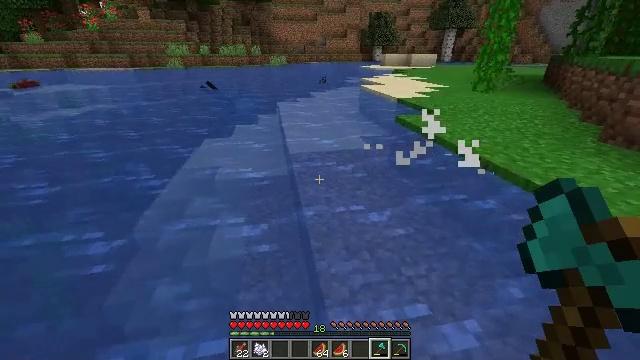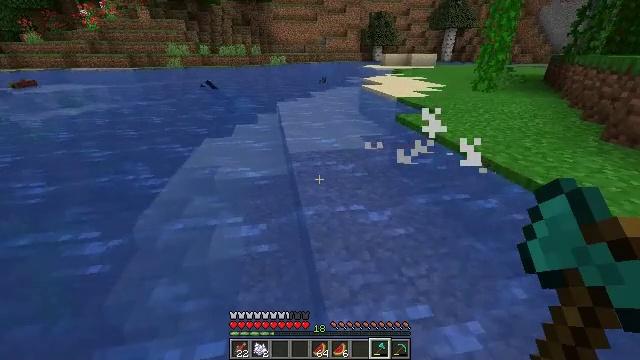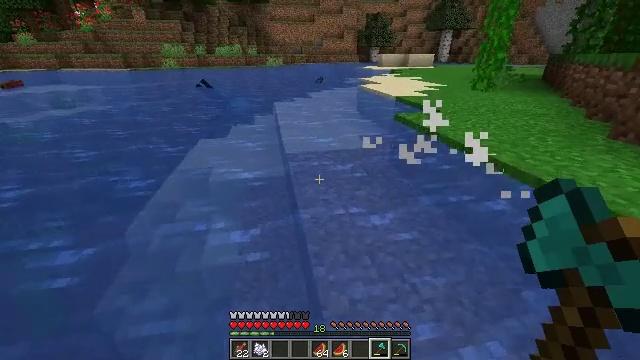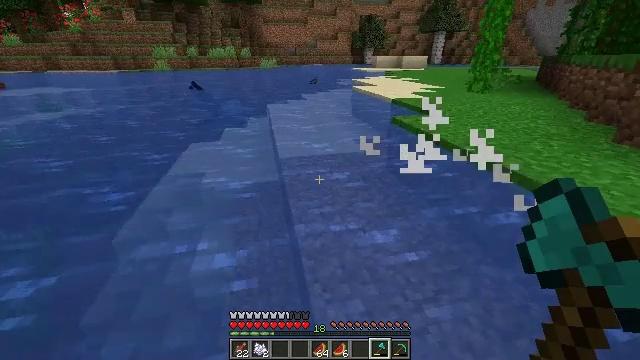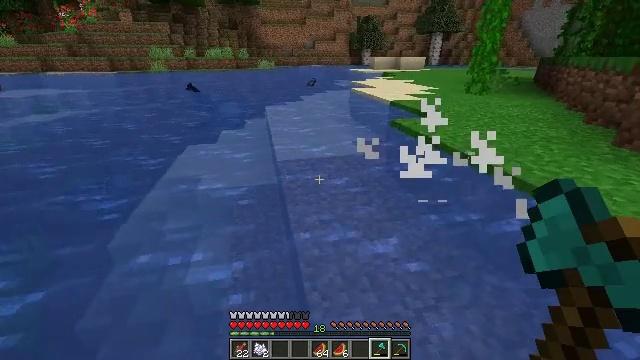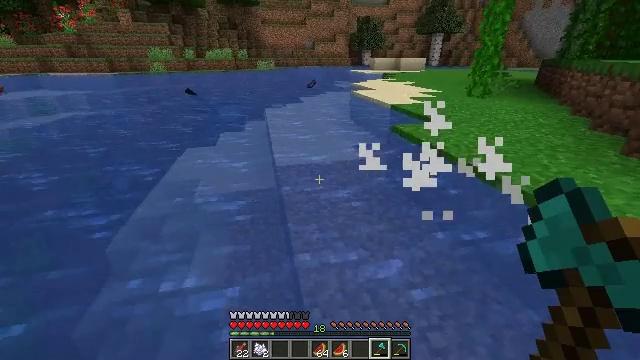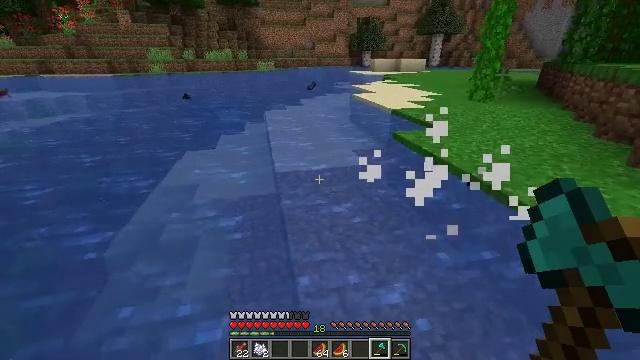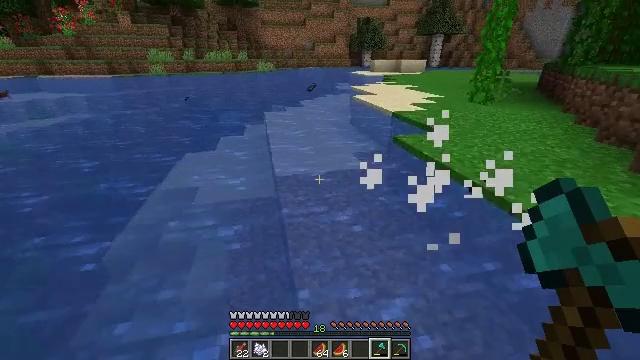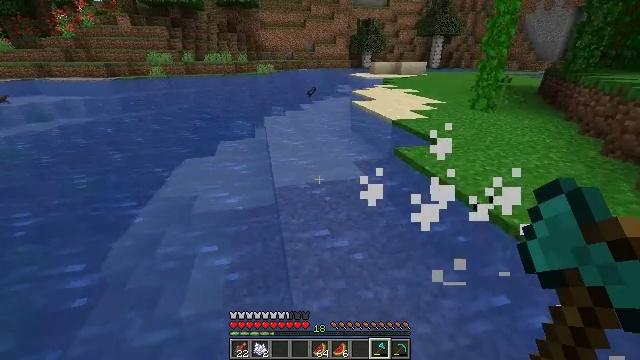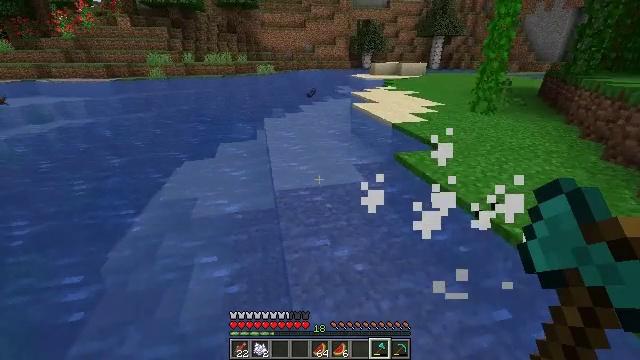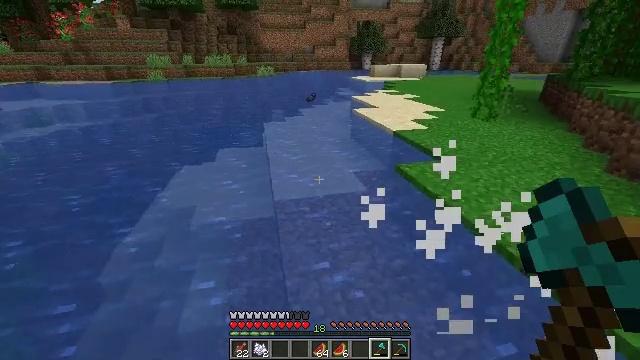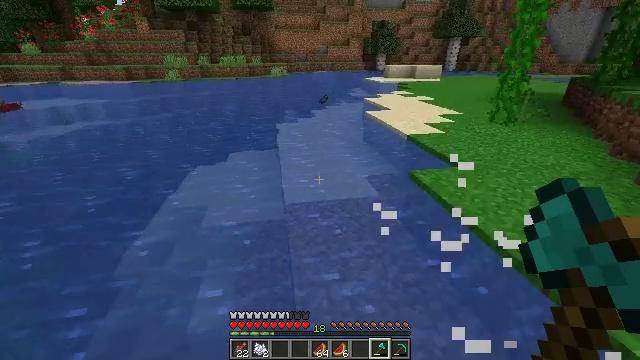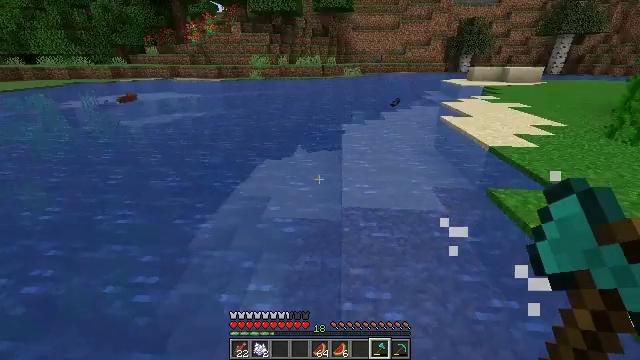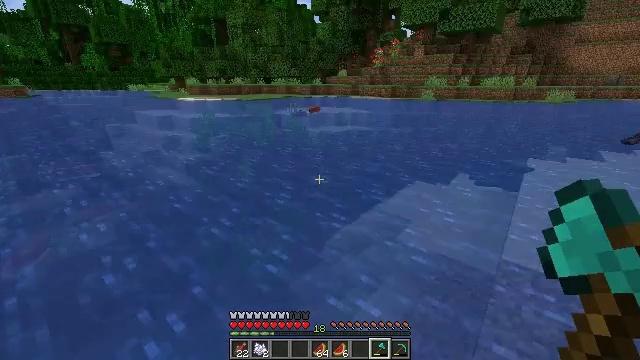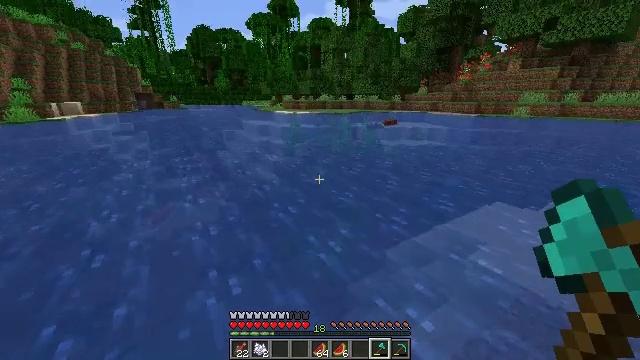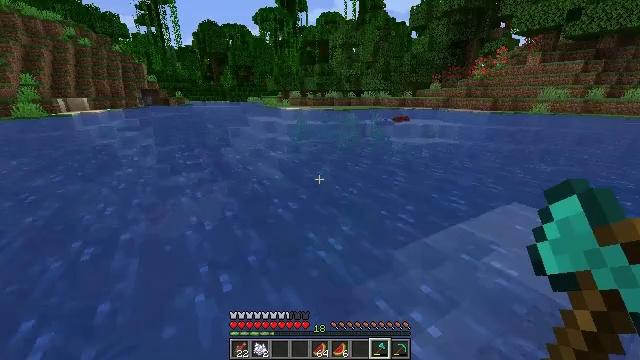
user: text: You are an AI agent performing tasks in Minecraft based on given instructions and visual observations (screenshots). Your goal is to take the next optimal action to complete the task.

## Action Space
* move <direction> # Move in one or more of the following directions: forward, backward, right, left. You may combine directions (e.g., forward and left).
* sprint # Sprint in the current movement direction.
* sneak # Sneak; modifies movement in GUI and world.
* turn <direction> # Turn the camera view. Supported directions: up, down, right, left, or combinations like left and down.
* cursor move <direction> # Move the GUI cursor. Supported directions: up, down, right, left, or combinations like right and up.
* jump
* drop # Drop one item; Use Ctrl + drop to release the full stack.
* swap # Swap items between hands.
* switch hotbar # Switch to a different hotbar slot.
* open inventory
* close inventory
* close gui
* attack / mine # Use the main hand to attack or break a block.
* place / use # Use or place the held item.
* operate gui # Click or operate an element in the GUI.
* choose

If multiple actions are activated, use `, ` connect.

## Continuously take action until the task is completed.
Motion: motion action
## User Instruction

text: Kill the salmon.
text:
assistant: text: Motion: move forward, sprint, jump
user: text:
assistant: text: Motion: move forward, sprint, jump
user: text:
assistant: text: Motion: move forward, sprint, turn right, jump
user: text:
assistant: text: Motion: move forward, sprint, jump
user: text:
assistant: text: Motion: move forward, sprint, jump
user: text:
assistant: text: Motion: move forward, jump
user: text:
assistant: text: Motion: move forward, jump
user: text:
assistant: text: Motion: move forward, jump
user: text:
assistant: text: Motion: move forward, jump
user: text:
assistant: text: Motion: move forward, jump
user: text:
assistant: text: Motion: move forward, turn left, jump
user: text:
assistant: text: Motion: move forward, turn left, jump
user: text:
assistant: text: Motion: move forward, sprint, turn left and up, jump
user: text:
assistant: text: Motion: move forward, sprint, turn left and up, jump
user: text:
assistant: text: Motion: move forward, sprint, turn left, jump
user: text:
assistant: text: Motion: move forward, sprint, jump
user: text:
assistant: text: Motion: move forward, jump
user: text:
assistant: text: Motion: move forward, jump
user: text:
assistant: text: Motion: move forward, jump
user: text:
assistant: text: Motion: move forward, jump
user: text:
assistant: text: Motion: move forward, turn right, jump
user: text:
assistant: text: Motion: move forward, sprint, turn right, jump
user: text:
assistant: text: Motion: move forward, sprint, turn right, jump
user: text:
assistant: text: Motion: move forward, sprint, turn right, jump
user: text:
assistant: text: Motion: move forward, sprint, jump
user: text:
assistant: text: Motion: move forward, sprint, jump
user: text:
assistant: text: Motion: move forward, jump
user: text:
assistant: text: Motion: move forward, jump
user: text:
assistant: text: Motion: move forward, jump
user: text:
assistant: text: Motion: move forward, jump